Aerial crown-view tile of a tropical tree (Barro Colorado Island, Panama), acquired 20241112:
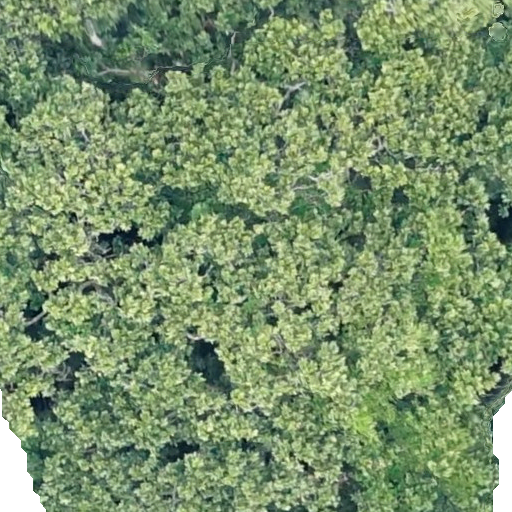
Species: Anacardium excelsum
GBIF accepted scientific name: Anacardium excelsum
Crown area: 655.731 m²